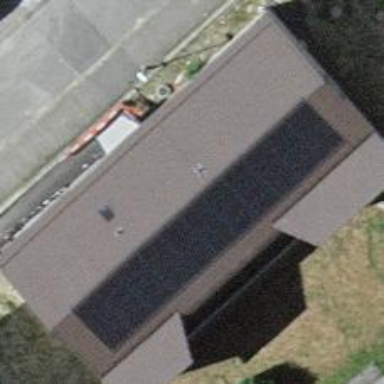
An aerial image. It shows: Solar power generator with photovoltaic panels.